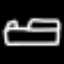
Label: bed